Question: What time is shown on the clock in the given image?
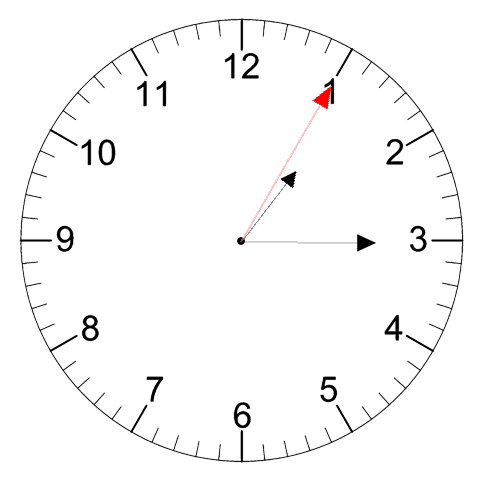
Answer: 01:15:05